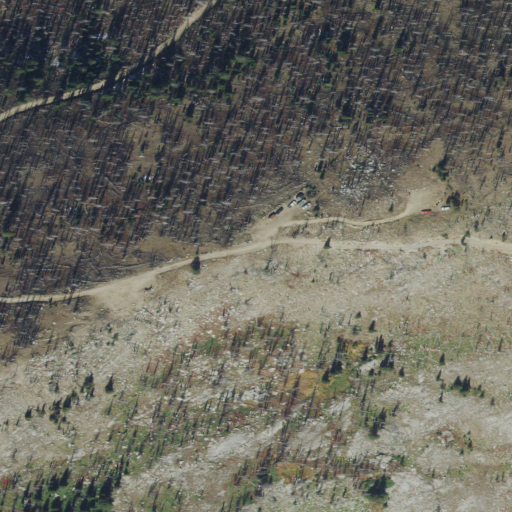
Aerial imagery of gap in Idaho named Dry Saddle containing shrub, grassland, evergreen forest, and woody wetlands